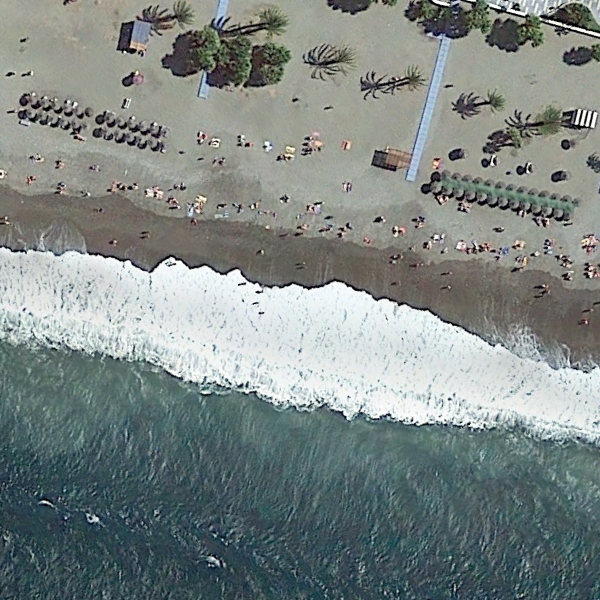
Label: Beach